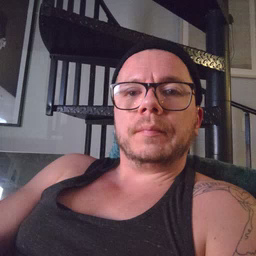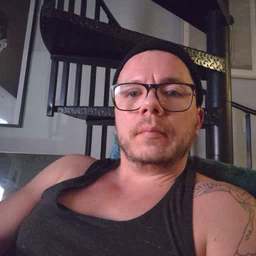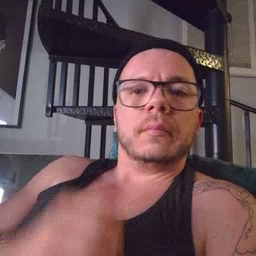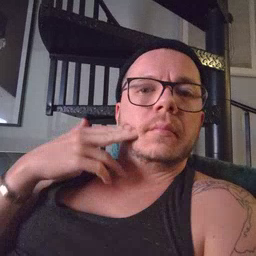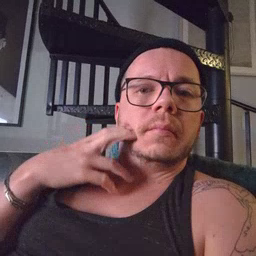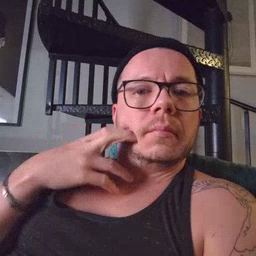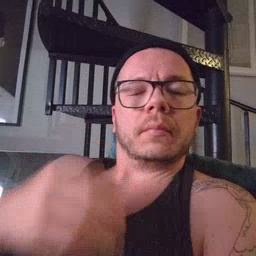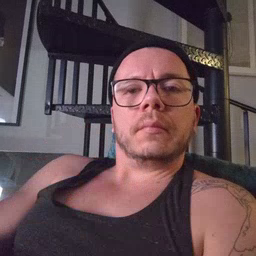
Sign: gum